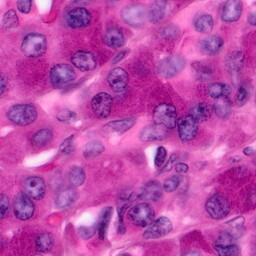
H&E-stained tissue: Pancreatic